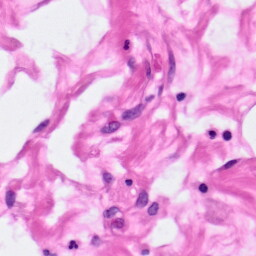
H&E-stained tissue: Pancreatic